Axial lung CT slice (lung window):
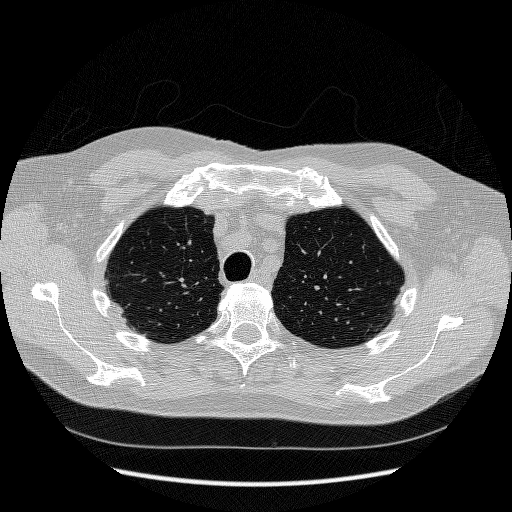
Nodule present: no